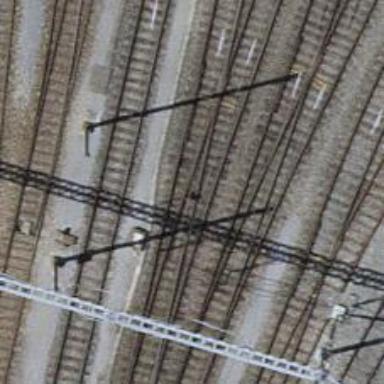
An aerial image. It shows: Railway yard with single rail track. The electrified track has contact line for power supply.